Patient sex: M
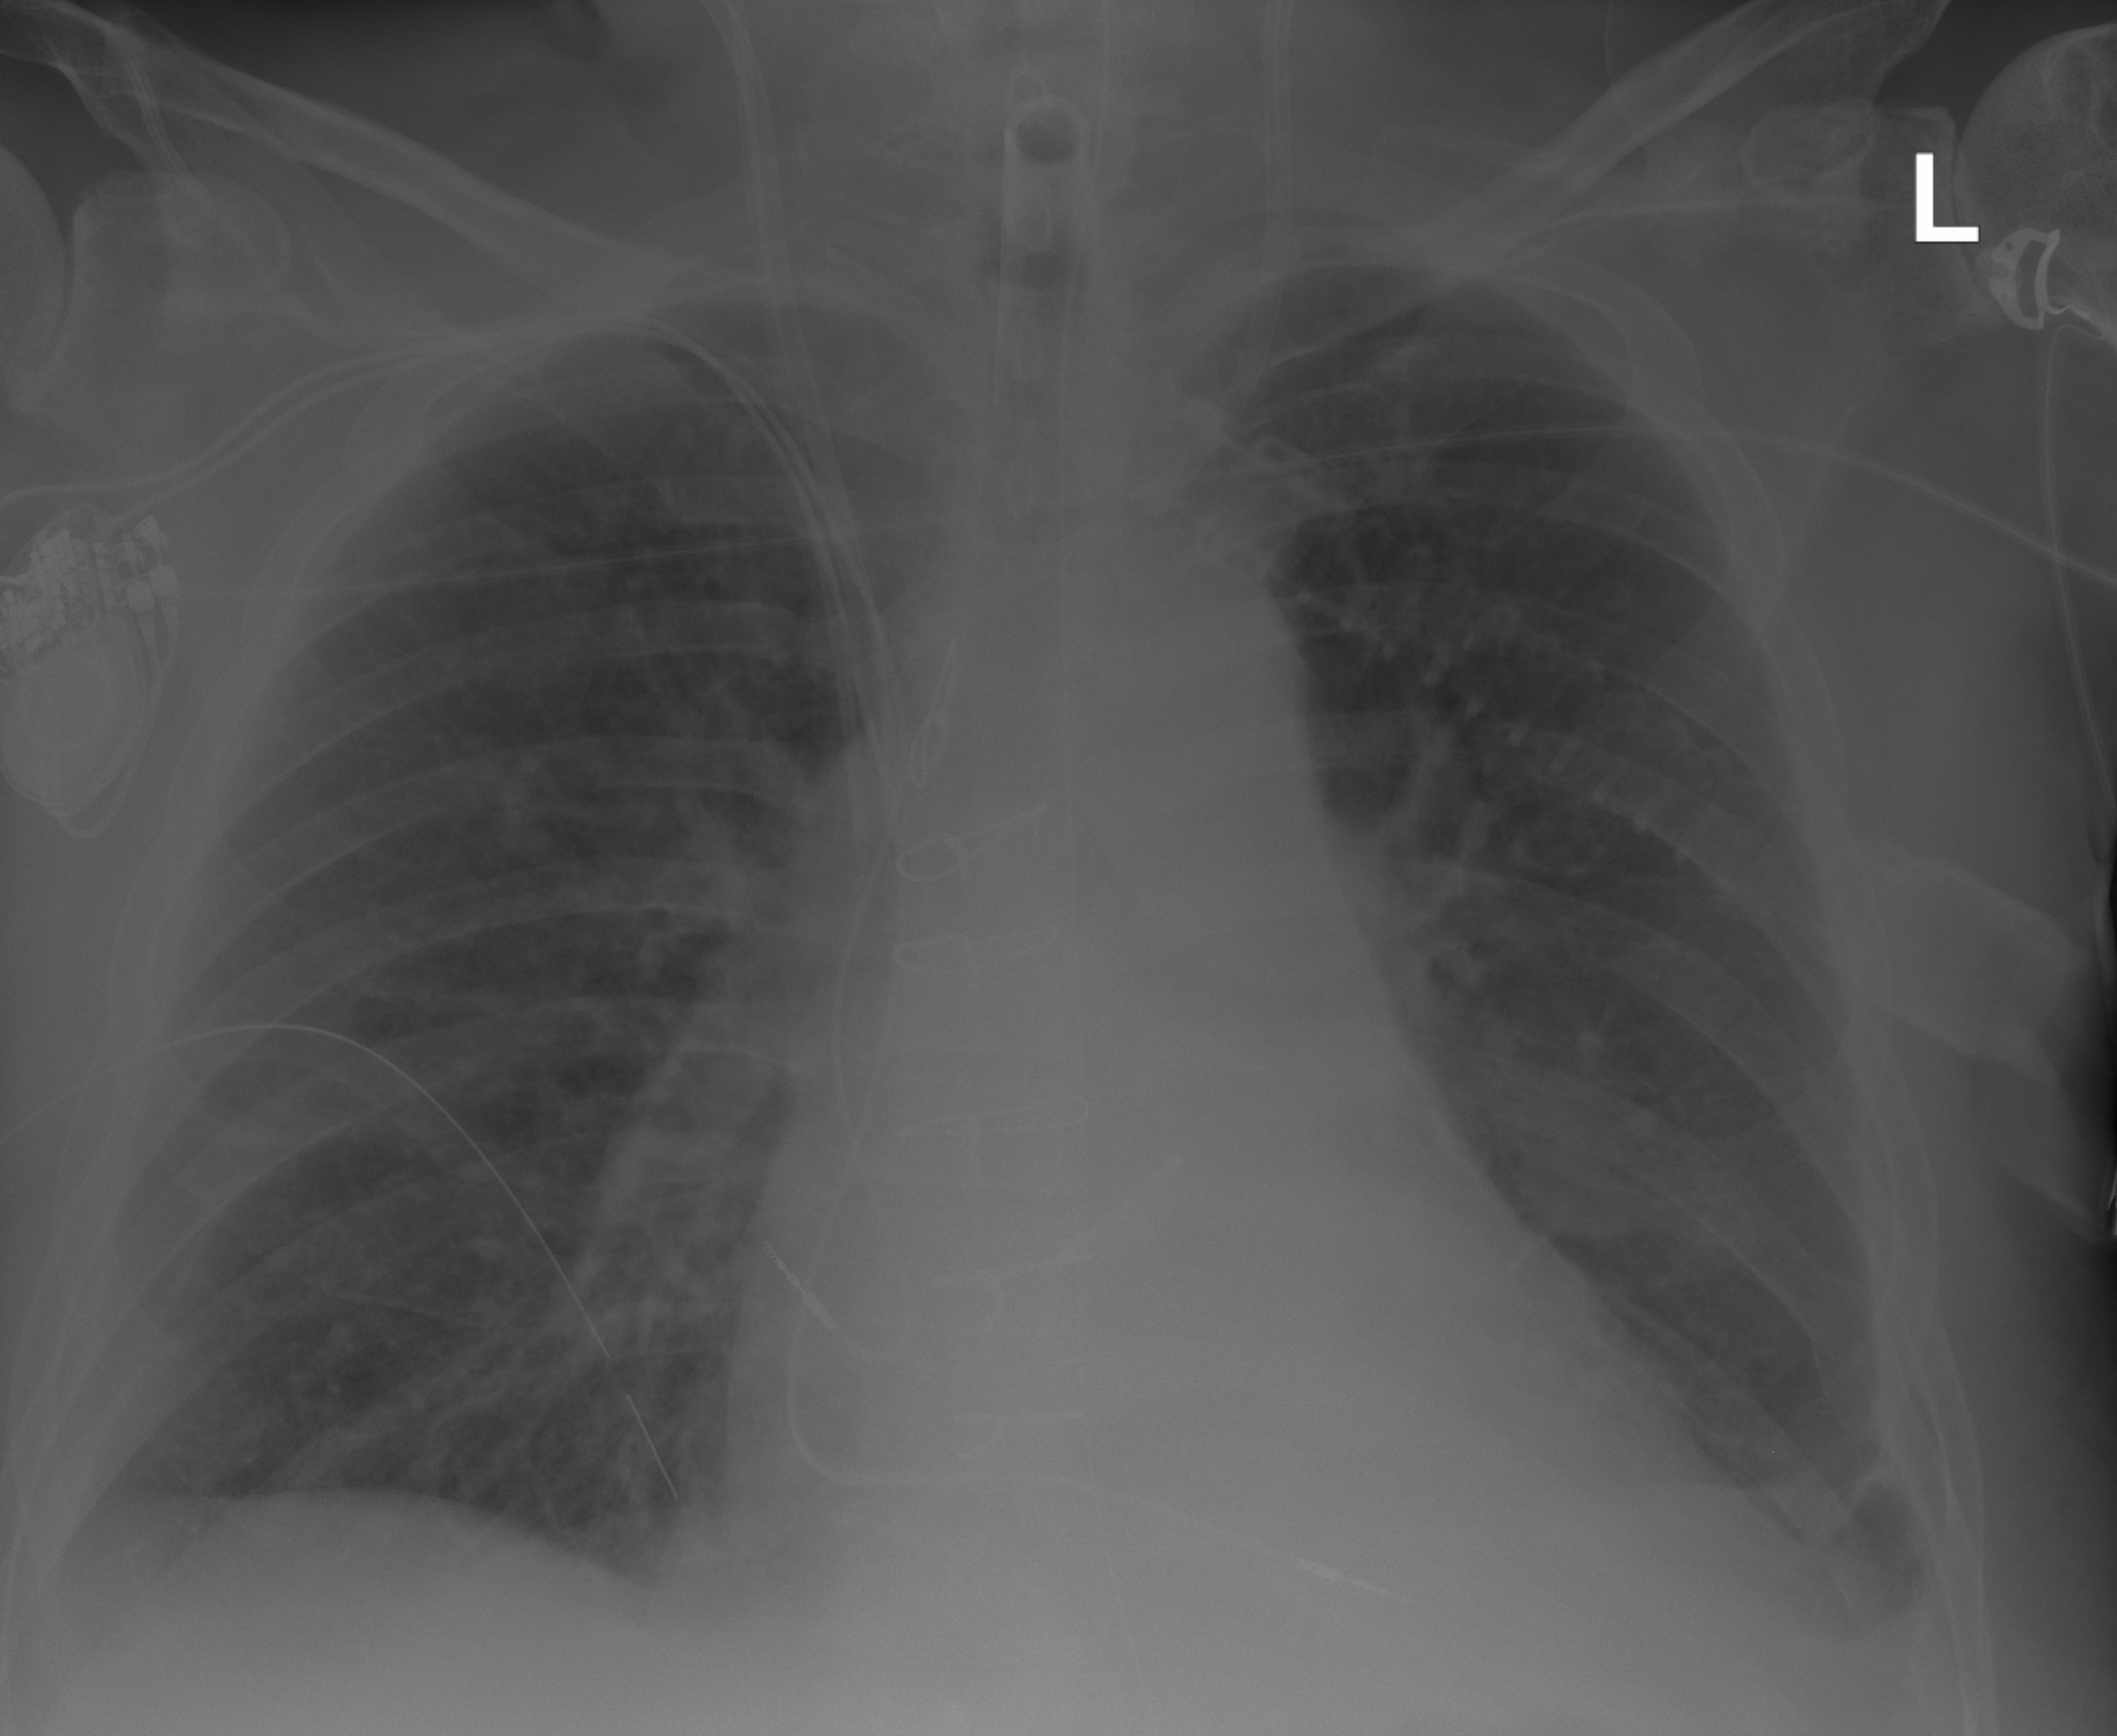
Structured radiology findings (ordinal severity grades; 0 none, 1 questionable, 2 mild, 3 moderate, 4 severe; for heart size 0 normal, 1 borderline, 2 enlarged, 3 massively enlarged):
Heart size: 0
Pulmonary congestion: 0
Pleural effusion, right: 0
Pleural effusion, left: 2
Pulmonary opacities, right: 0
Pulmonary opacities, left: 0
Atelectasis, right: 2
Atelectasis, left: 2